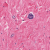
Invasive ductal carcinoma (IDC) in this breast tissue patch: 0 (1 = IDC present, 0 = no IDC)